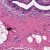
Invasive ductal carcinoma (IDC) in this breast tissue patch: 0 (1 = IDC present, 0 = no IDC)